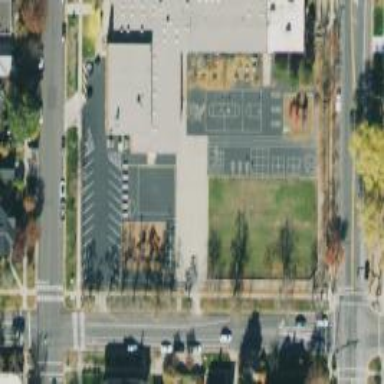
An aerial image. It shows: School building.